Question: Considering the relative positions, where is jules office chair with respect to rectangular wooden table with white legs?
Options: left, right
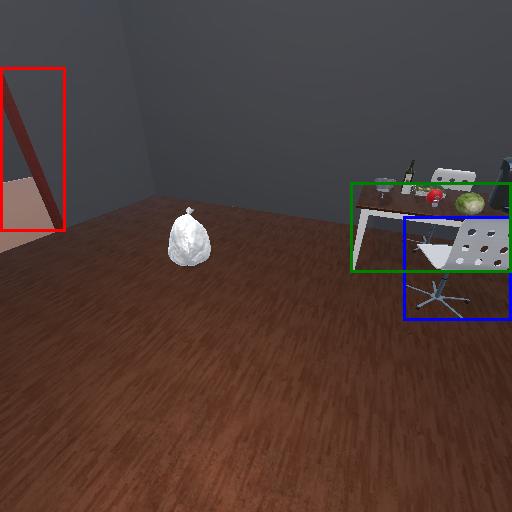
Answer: left